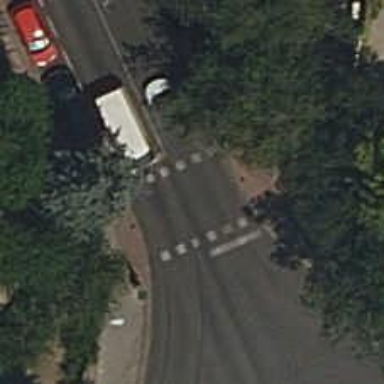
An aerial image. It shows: Road with traffic signals.